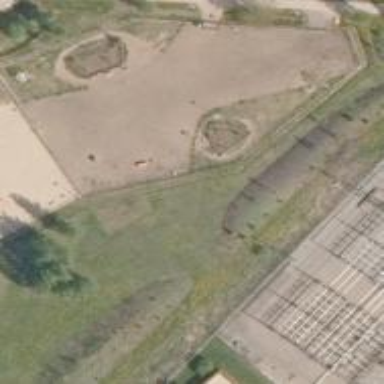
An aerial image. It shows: Agility course on leisure land.